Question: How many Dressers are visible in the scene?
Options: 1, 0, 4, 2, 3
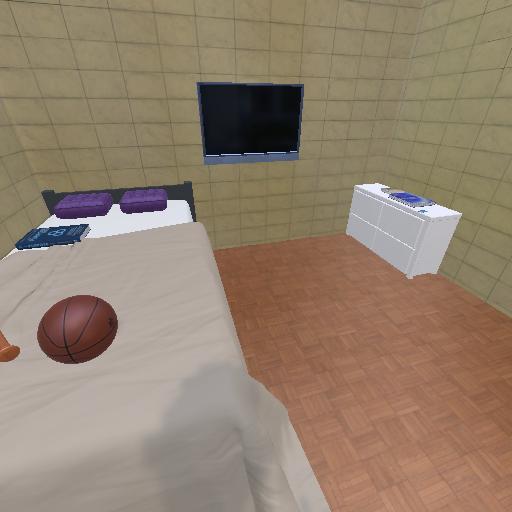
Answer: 1